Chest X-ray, AP view. Patient: 55 years old, sex M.
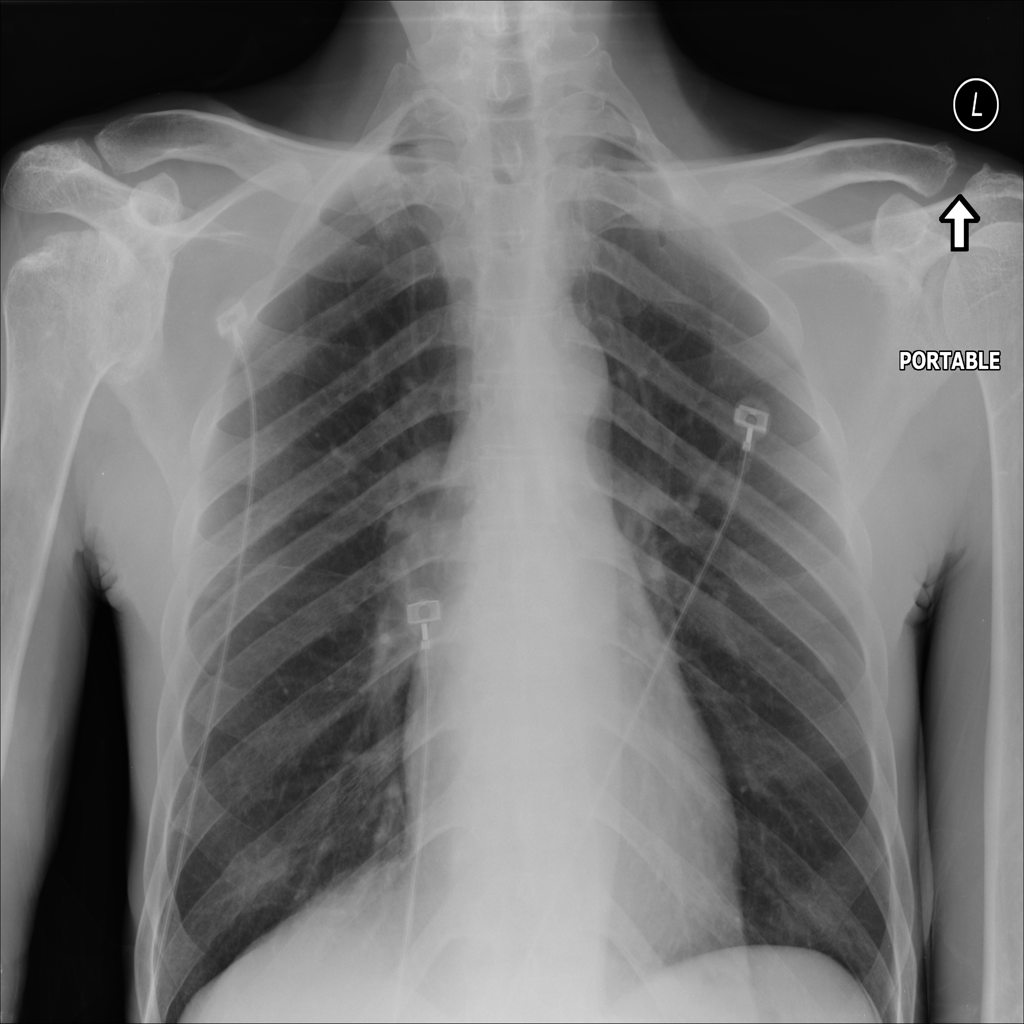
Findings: No Finding